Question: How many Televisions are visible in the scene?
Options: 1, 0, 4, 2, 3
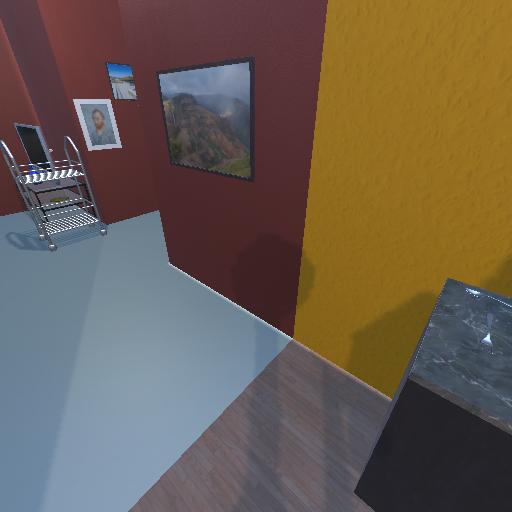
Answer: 1